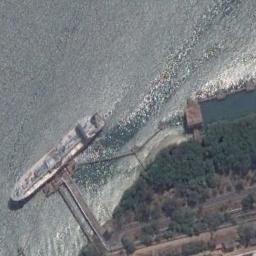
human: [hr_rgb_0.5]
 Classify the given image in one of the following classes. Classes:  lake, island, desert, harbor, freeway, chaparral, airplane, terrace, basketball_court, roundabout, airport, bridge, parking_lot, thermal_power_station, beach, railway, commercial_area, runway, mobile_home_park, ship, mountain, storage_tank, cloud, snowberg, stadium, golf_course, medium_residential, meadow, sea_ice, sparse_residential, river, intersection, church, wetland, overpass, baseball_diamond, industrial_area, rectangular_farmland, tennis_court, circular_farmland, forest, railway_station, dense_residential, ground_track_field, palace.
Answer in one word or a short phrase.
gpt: ship